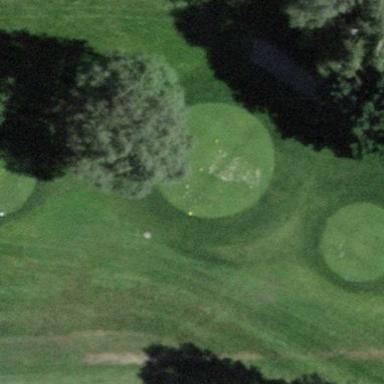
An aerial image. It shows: Grassy area designated as golf tee.